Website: lowes
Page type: billing-address
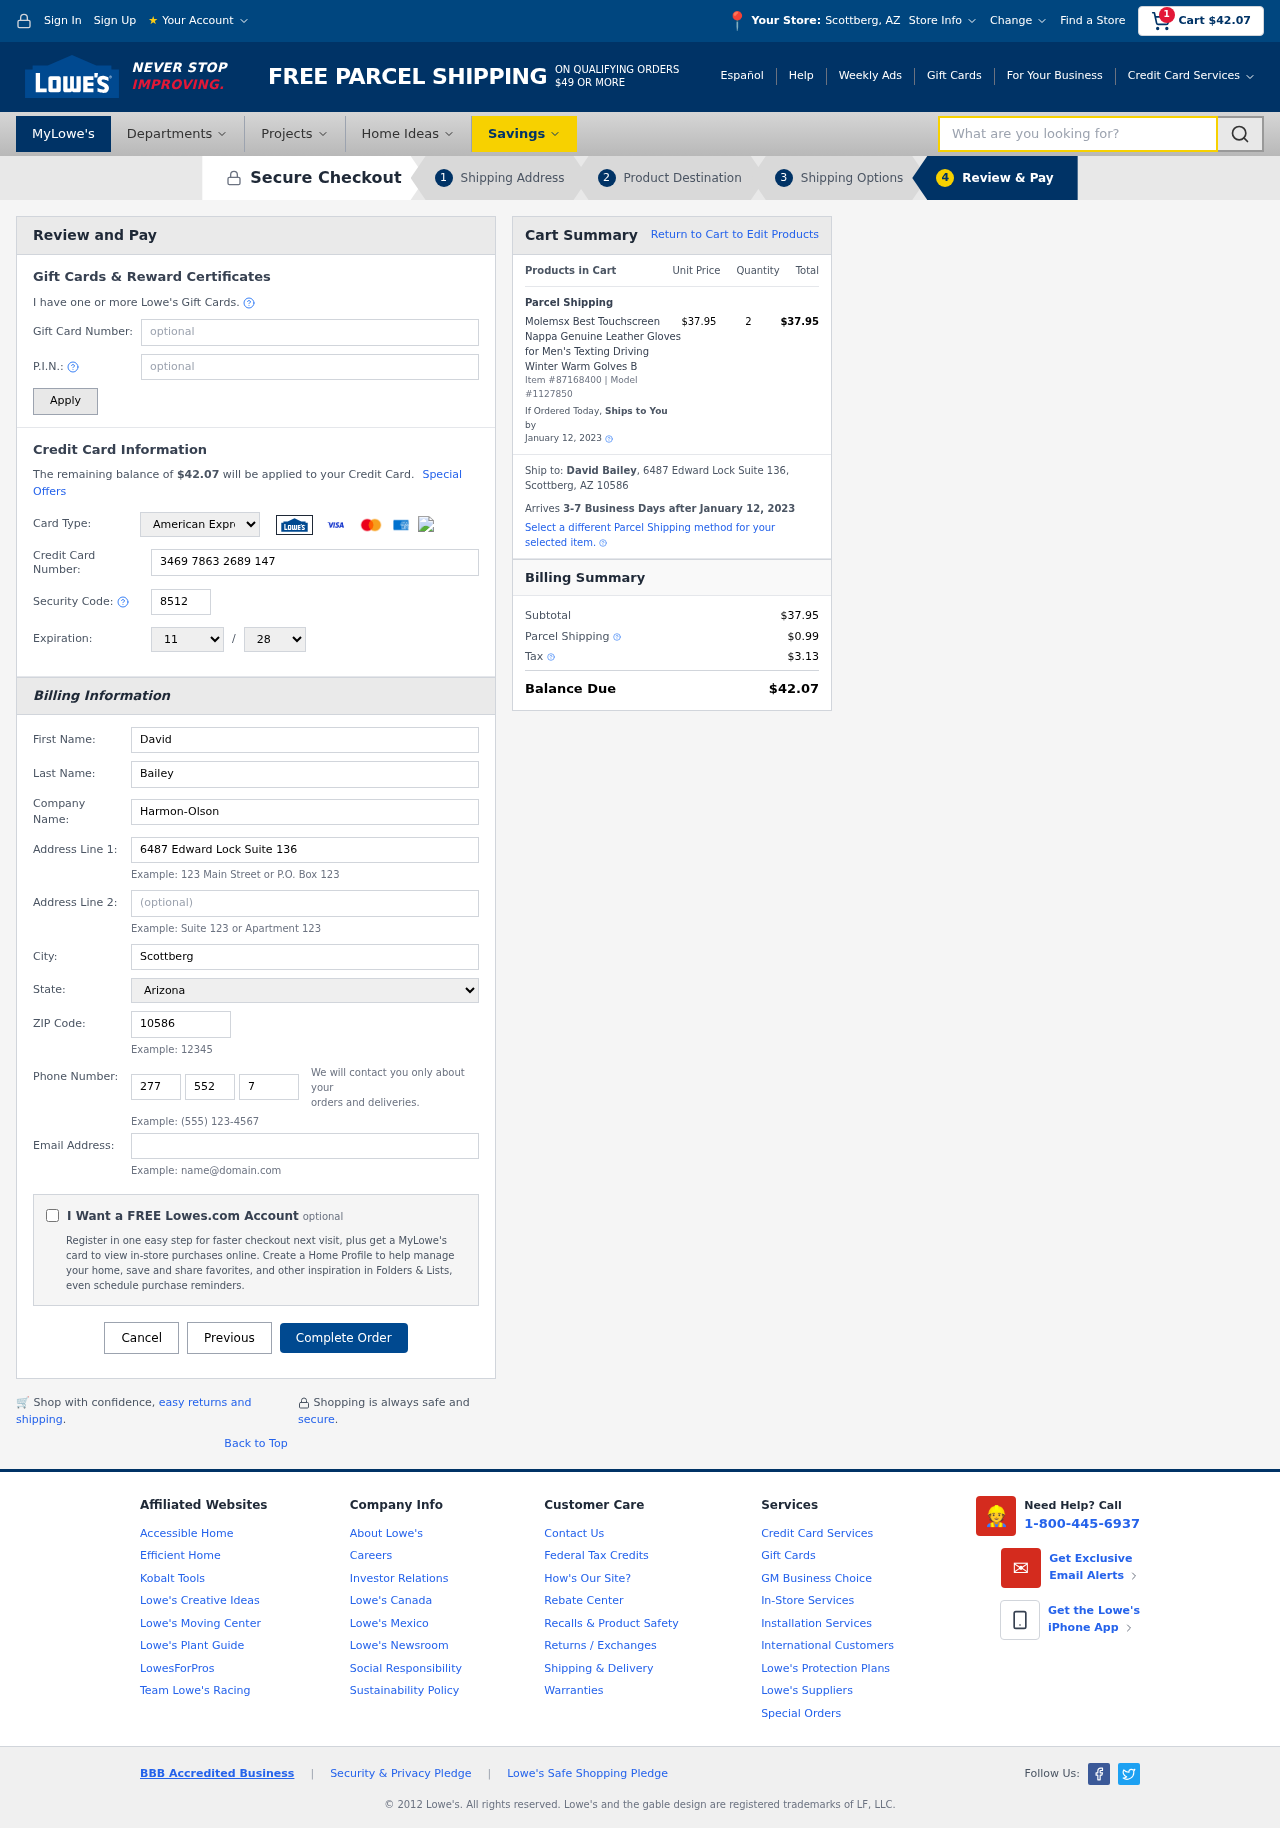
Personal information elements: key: PII_CARD_CVV
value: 8512
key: PII_CARD_EXPIRY_MONTH
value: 11
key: PII_CARD_EXPIRY_YEAR
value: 28
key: PII_CARD_NUMBER
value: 3469 7863 2689 147
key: PII_CARD_TYPE
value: American Express
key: PII_CITY
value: Scottberg
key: PII_CITY_STATE
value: Scottberg, AZ
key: PII_COMPANY
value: Harmon-Olson
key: PII_EMAIL
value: david.bailey@yahoo.com
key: PII_FIRSTNAME
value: David
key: PII_FULLNAME
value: David Bailey
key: PII_LASTNAME
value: Bailey
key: PII_PHONE_AREA
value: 277
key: PII_PHONE_PREFIX
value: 552
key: PII_PHONE_SUFFIX
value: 7506
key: PII_POSTCODE
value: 10586
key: PII_STATE
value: Arizona
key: PII_STREET
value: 6487 Edward Lock Suite 136
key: PII_CITY_STATE_ZIP
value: Scottberg, AZ 10586
Product elements: key: PRODUCT1_NAME
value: Molemsx Best Touchscreen Nappa Genuine Leather Gloves for Men's Texting Driving Winter Warm Golves B
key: PRODUCT1_PRICE
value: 37.95
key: PRODUCT1_QUANTITY
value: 2
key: PRODUCT_ITEM_NUMBER
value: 87168400
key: PRODUCT_MODEL_NUMBER
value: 1127850
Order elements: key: ORDER_SUBTOTAL
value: $42.07
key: ORDER_TOTAL
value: $42.07
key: ORDER_SHIPPING_DATE
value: January 12, 2023
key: ORDER_SUBTOTAL
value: $37.95
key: ORDER_DELIVERY_DATE
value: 3-7 Business Days after January 12, 2023
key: ORDER_SHIPPING_DATE2
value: January 12, 2023
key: ORDER_SUBTOTAL2
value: $37.95
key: ORDER_SHIPPING_COST
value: $0.99
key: ORDER_TAX
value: $3.13
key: ORDER_TOTAL2
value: $42.07
Search elements: key: HEADER_SEARCH
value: What are you looking for?